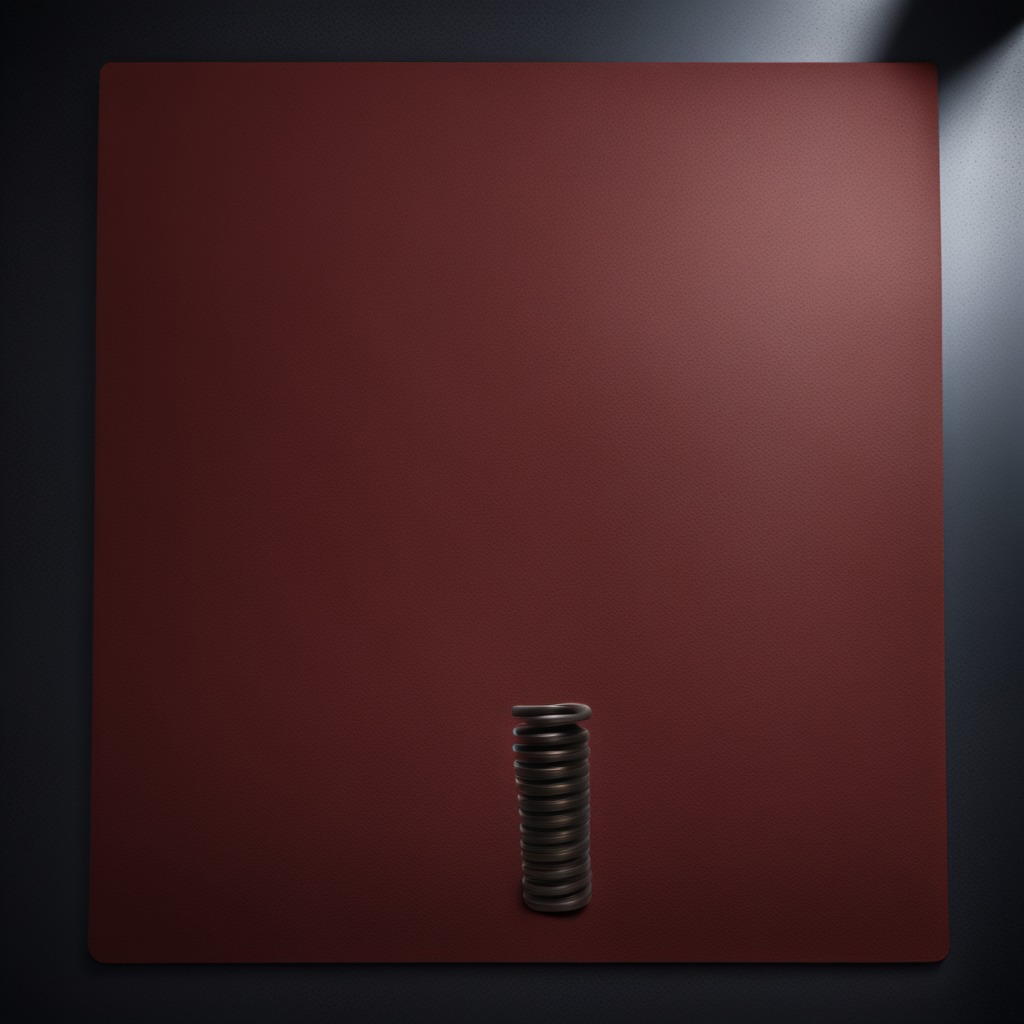
A coiled metal spring lies on a clean granite tabletop covered with a red rubber mat inside a workshop at night dim ambient light soft shadows worn but beneath the mat